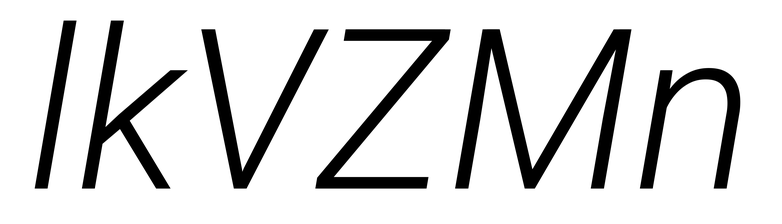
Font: Roboto-Italic_Light_Italic